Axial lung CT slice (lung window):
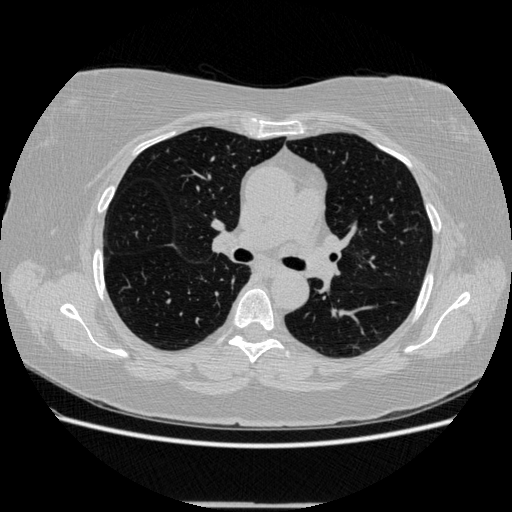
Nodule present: no